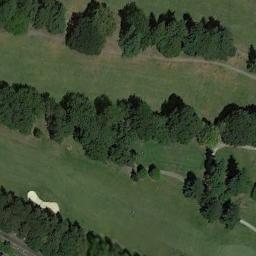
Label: golf_course